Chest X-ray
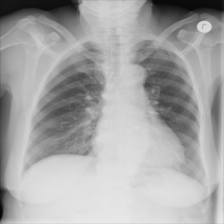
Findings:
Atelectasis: negative
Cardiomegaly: negative
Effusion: negative
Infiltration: negative
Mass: negative
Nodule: negative
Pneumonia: negative
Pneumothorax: negative
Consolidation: negative
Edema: negative
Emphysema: negative
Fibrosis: negative
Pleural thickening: negative
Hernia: negative